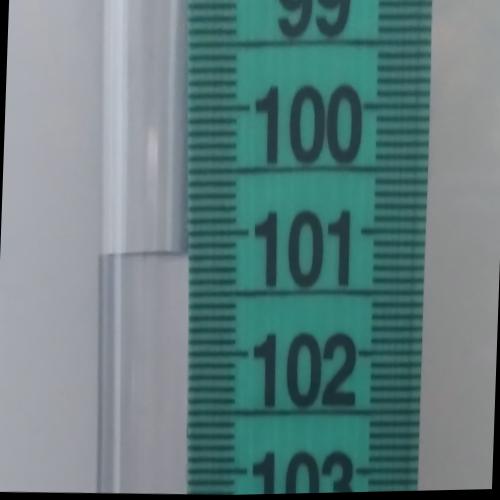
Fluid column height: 101.2 cm